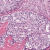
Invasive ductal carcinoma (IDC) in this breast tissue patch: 1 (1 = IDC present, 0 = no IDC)